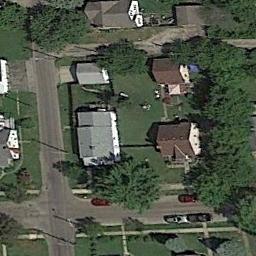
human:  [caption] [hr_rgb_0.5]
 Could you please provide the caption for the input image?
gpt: The medium residential area has some neatly arranged houses on the grass and some roads go through the medium residential area .

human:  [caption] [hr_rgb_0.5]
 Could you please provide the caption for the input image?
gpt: Many trees are in medium residential area .

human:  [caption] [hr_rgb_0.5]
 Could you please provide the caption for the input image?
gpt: The medium residential is on the grass next to some trees and road .

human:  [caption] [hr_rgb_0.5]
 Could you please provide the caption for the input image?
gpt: There are few houses in medium - sized areas .

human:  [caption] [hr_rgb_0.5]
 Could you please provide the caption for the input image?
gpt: There are some green trees and buildings on the medium residential area .